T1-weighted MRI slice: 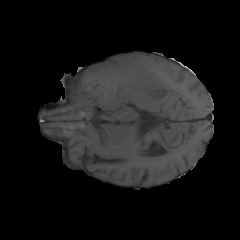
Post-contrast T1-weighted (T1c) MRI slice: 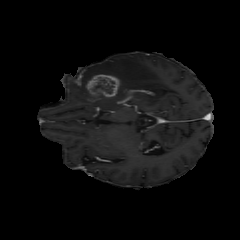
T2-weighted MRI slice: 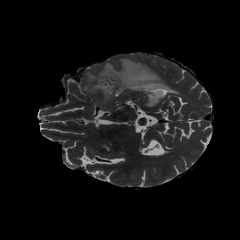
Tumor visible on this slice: yes